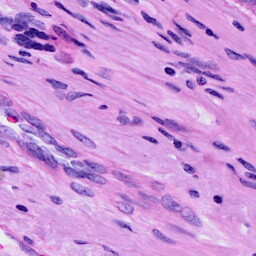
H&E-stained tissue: Cervix